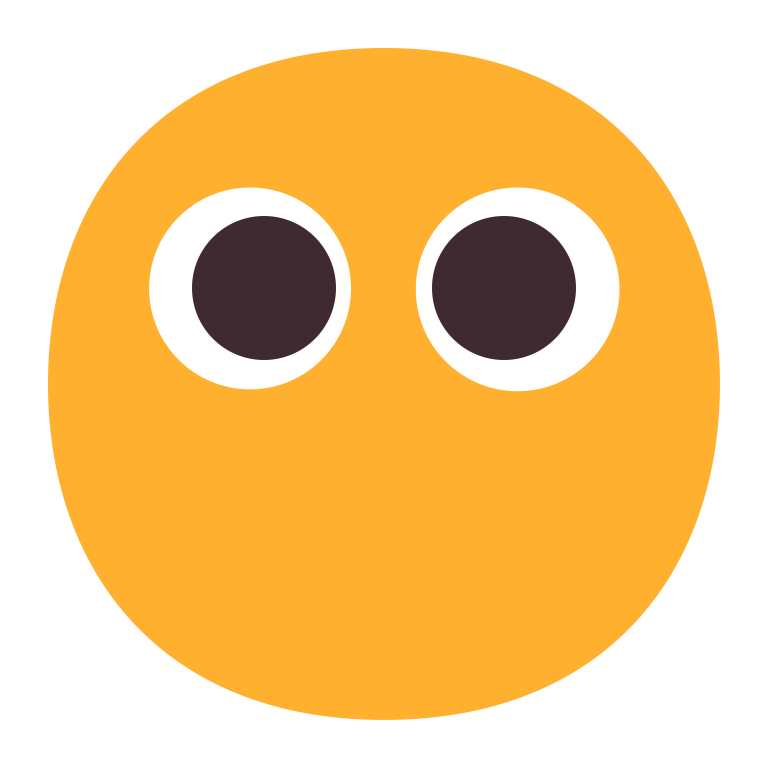
face without mouth flat